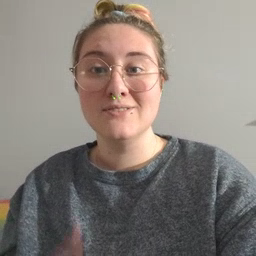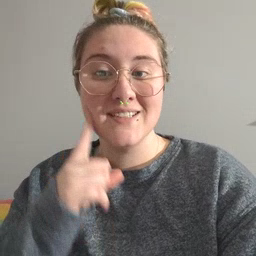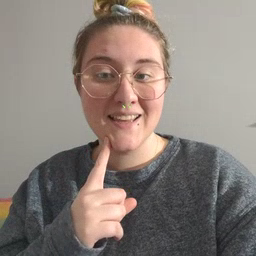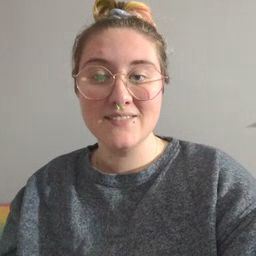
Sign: cheek